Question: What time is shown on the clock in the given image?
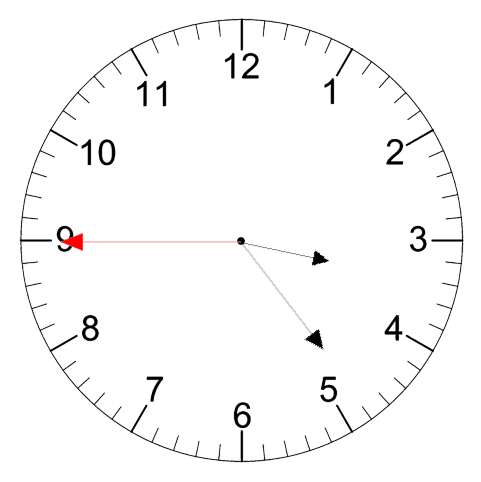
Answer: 03:23:45